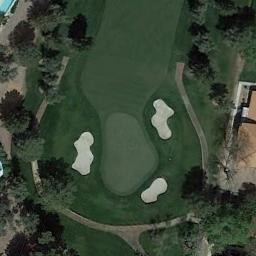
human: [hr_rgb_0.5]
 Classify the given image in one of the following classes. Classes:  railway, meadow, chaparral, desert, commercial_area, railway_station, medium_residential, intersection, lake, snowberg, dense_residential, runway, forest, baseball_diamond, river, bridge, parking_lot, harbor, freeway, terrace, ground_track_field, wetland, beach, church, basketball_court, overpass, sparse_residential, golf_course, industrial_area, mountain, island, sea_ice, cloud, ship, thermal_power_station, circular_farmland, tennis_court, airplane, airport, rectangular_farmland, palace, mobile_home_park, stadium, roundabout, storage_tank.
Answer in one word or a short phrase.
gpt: golf_course